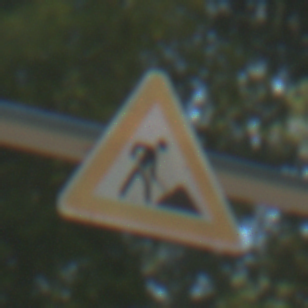
Verkehrszeichen: Arbeitsstelle
Umgebung: Outdoor, Nature
Tageszeit: MorningAfternoon
Wetter: PartlyCloudy
Licht: Natural
Jahreszeit: NotSpecified
Kontrast: HighContrast